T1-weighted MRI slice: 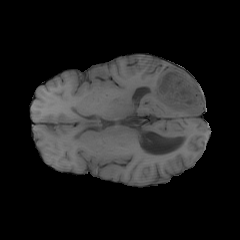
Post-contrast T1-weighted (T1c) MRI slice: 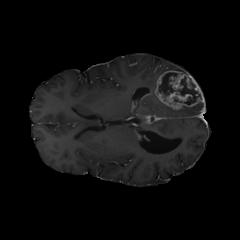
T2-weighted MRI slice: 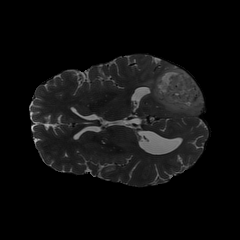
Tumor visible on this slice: yes